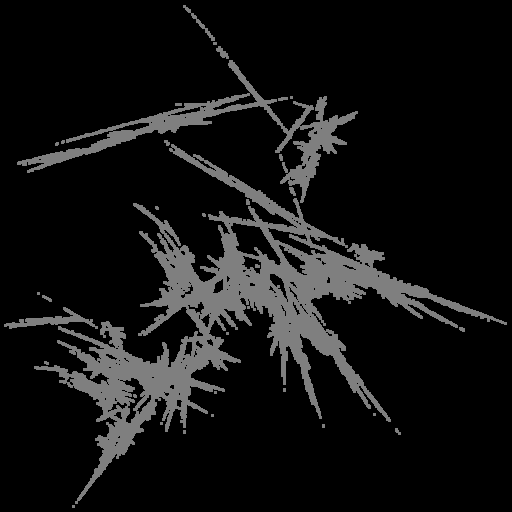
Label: groundpine